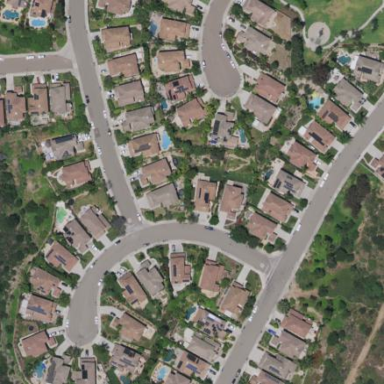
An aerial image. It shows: Residential area within neighborhood.